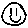
Label: smiley face